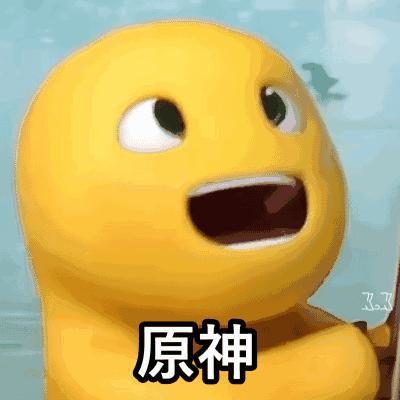
Label: nailong